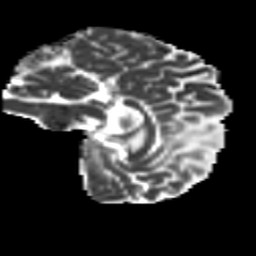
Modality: MD
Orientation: sagittal
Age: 39
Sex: male
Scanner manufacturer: siemens
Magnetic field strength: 3 T
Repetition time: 8.6 s
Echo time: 0.095 s